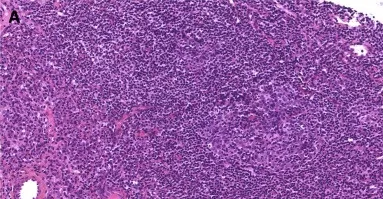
Representative images of the axillary lymph node biopsy histological examination. (A) Lymph node showing reactive follicular hyperplasia. The reactive follicle comprises germinal center surrounded by a thin mantle zone. The interfollicular area contains numbers of mature plasma cells. Hematoxylin and Eosin staining x400.
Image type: pathology (h&e)